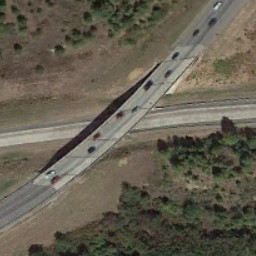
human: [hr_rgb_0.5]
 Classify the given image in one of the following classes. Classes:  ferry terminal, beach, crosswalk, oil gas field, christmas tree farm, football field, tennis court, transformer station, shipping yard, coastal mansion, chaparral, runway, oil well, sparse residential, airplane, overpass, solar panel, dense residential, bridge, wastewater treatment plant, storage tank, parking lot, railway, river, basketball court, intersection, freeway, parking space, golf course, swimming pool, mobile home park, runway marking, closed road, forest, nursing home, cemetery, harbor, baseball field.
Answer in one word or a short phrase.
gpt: overpass